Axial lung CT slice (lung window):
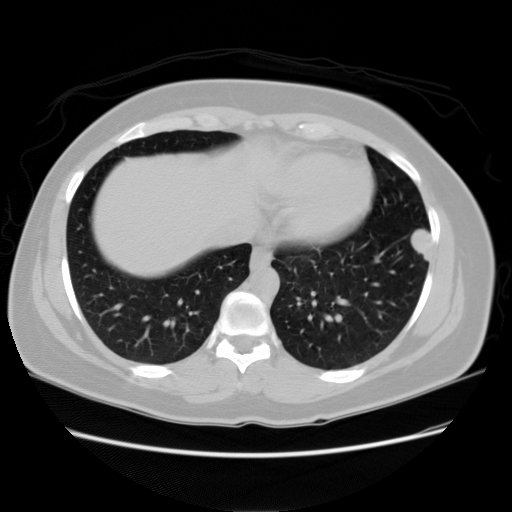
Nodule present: yes
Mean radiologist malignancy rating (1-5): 4.25